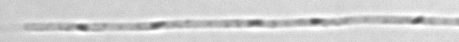
Label: Leptocylindrus